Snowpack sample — Loveland Pass, Silver Plume, Colorado, USA (2/11/26, 12:00 PM MST)
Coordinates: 39.663, -105.886
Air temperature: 35 °F
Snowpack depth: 82 cm
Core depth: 10 cm
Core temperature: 17.6 °F
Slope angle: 13°, slope face: 12°
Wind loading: high
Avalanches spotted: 1
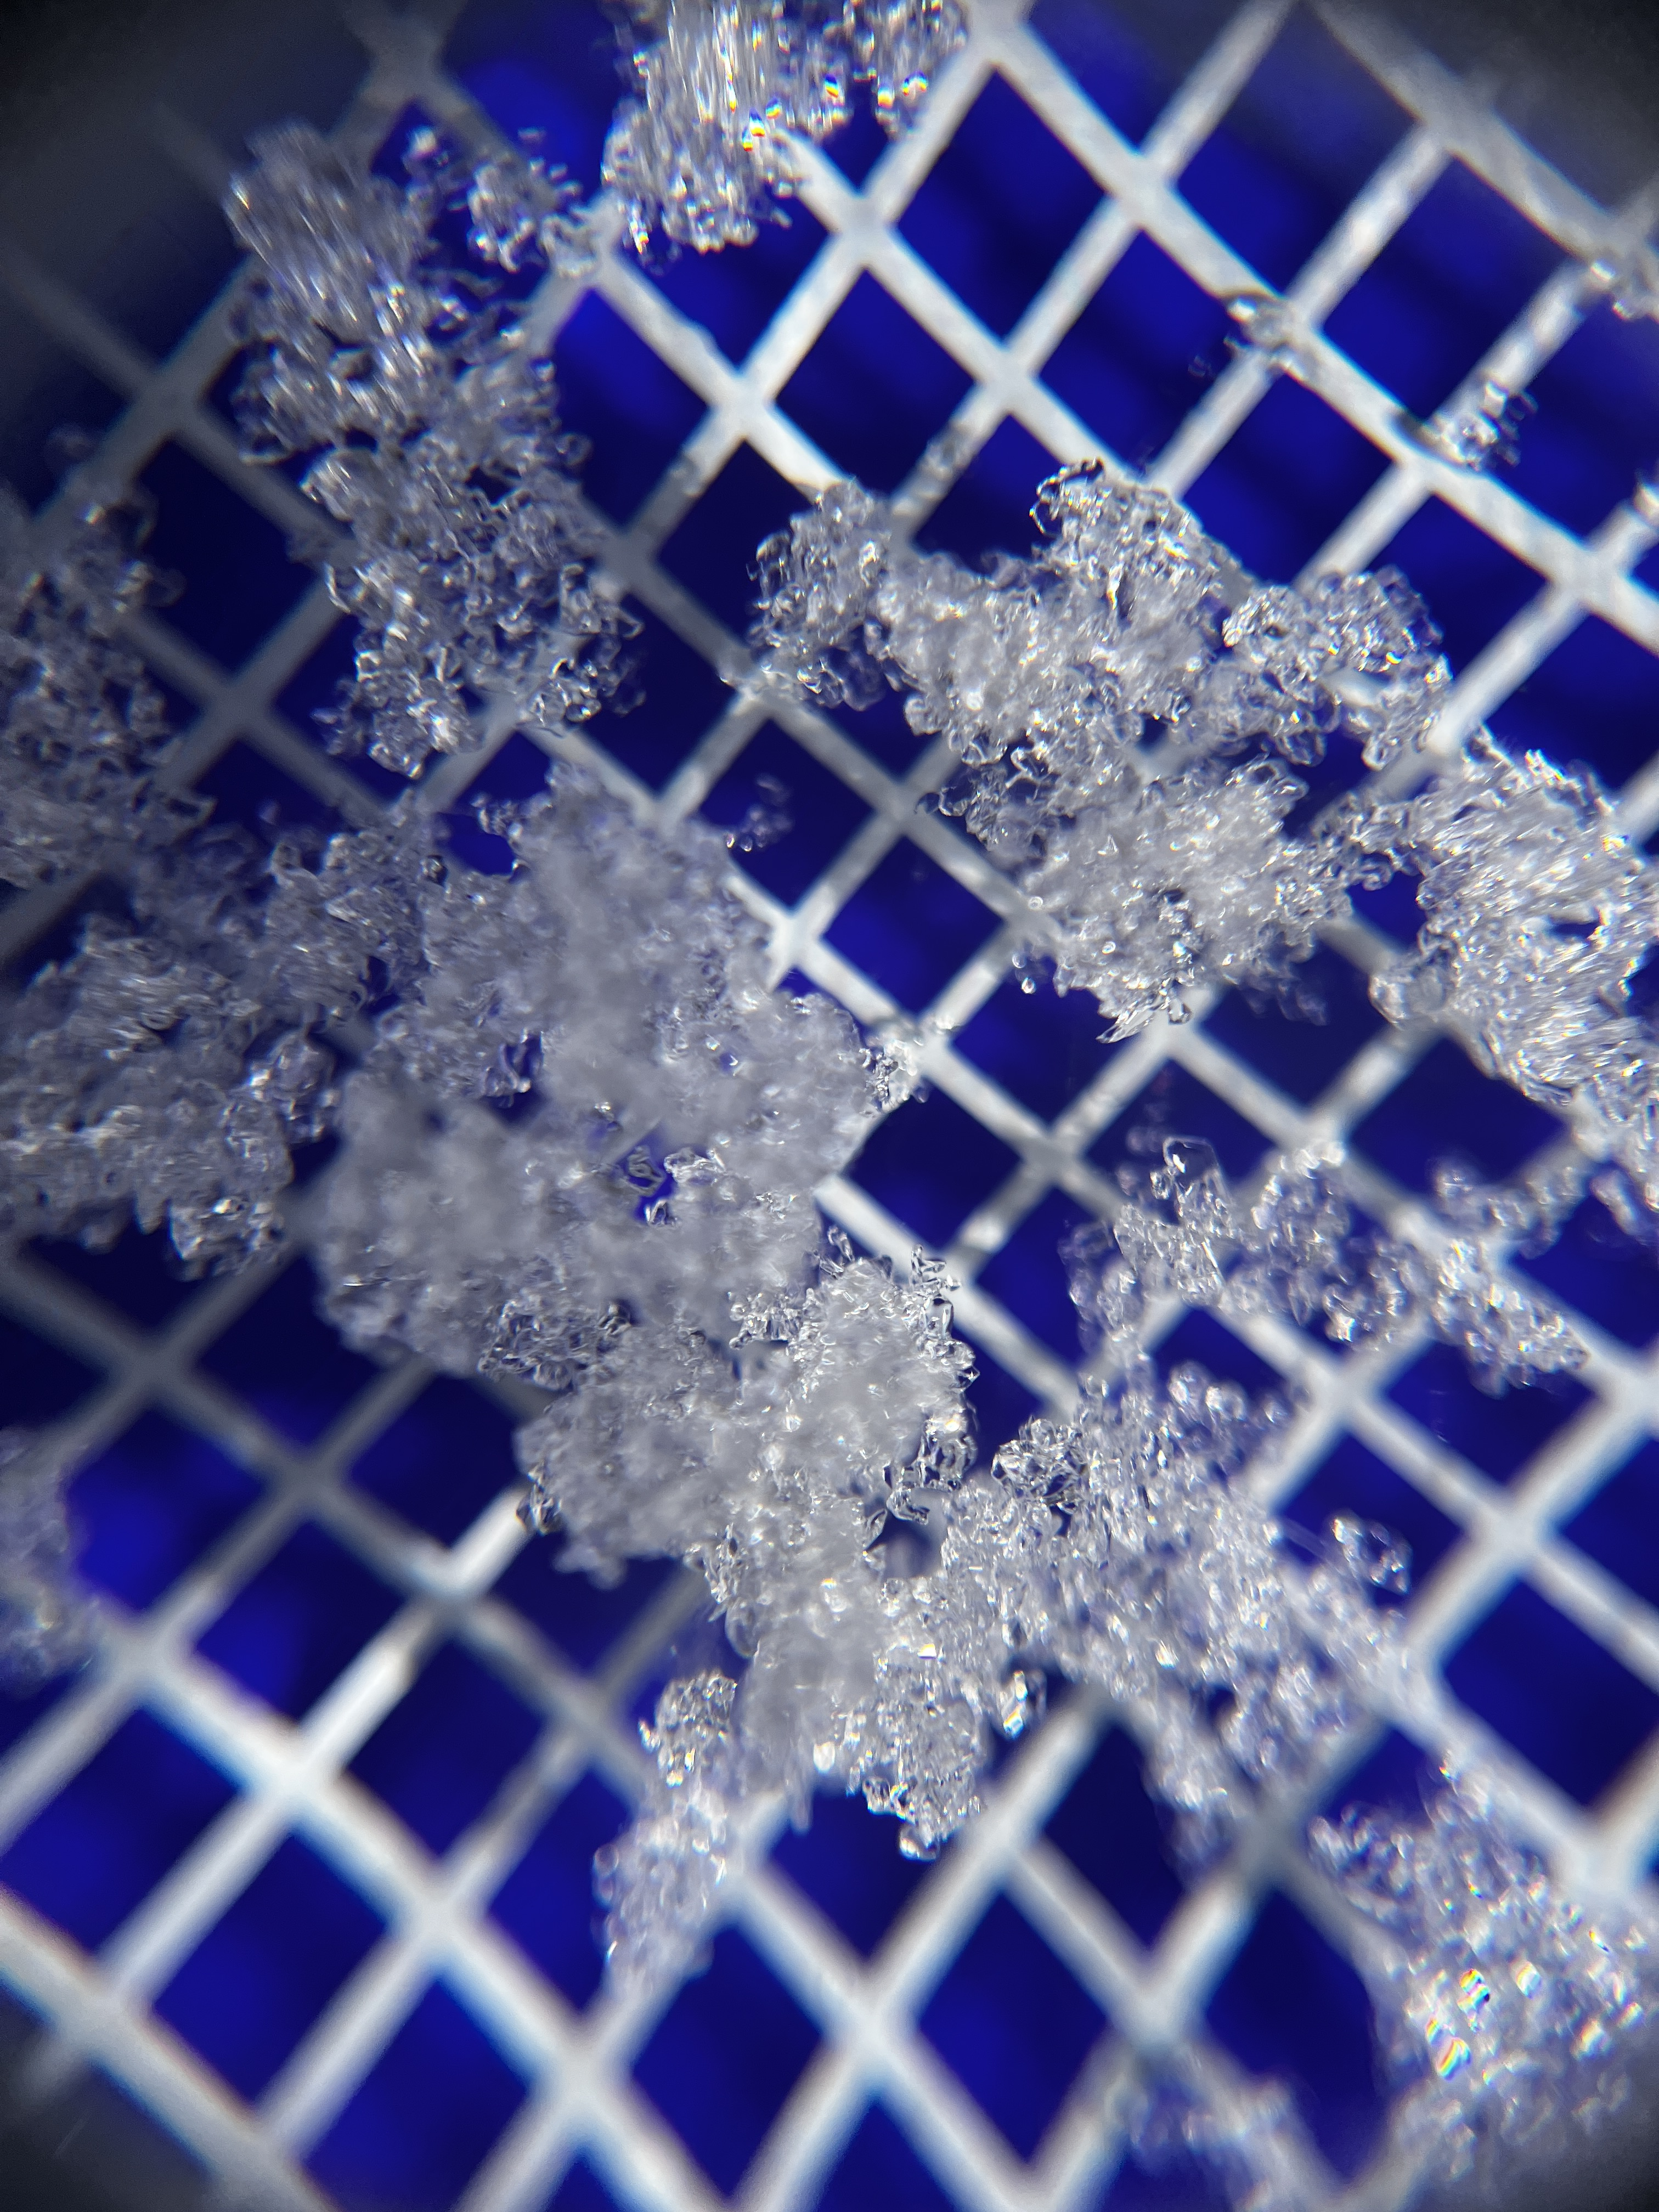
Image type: magnified_profile
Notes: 1 small avalanche spotted on the north side of the bowl, lots of wind loading